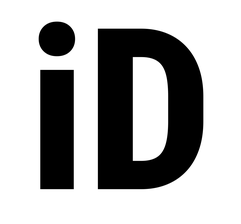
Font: Roboto_Condensed_ExtraBold